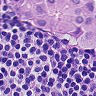
Metastatic tissue present: yes